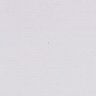
Metastatic tissue present: no